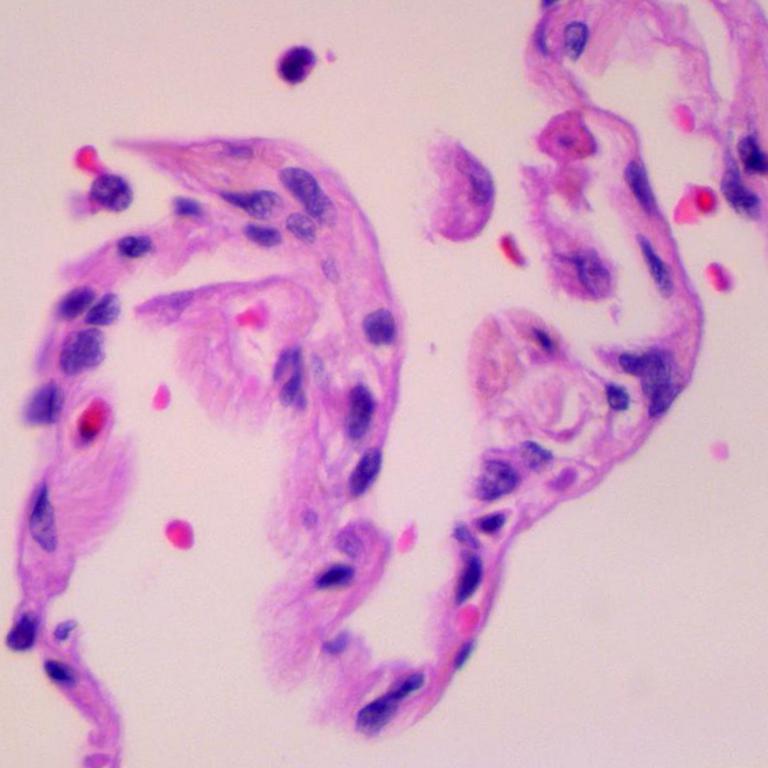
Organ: lung
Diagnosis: benign